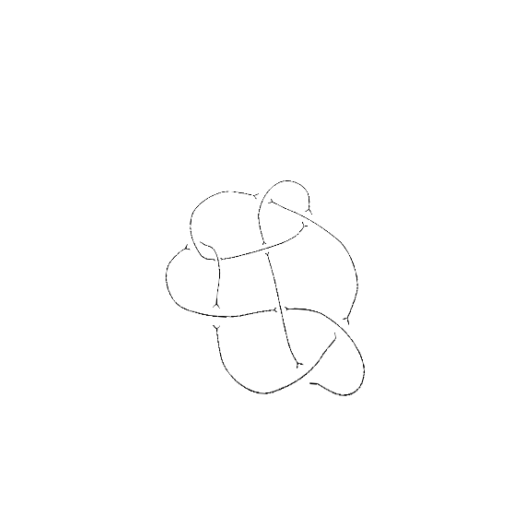
Crossing number: 9